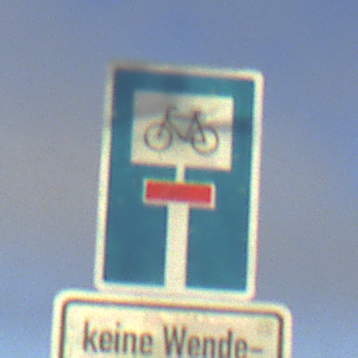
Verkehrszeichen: SackgasseRadverkehrDurchlaessig
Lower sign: HinweisGeaenderteVorfahrtVerkehrsfuehrungVerkehrsregelung3
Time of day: SunriseSunset
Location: Outdoor (Nature)
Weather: PartlyCloudy
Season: NotSpecified
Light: Natural